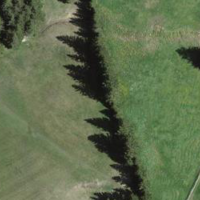
EUNIS habitat code: 25
Species observed at this site:
Vulpes vulpes
Succisa pratensis
Parnassia palustris